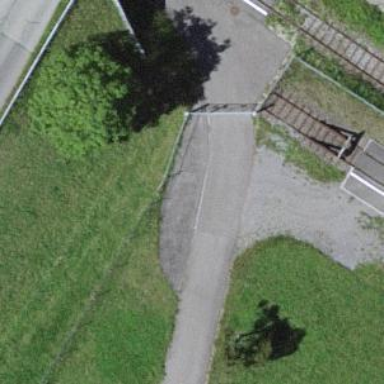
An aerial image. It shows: Gate.